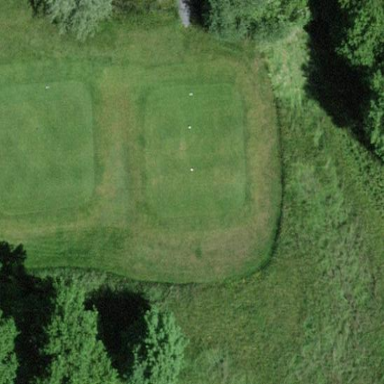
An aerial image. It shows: Grass area designated as golf tee.